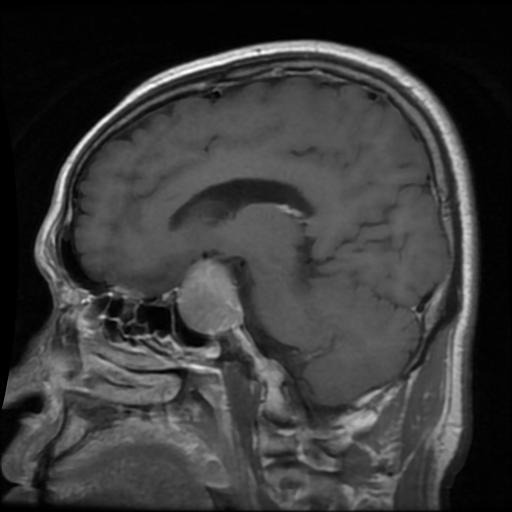
Label: pituitary